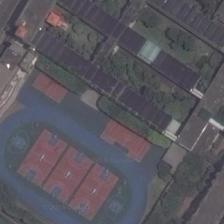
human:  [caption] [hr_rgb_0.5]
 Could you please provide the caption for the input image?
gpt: a playground with three basketball fields in it is semisurrounded by many some buildings and trees .

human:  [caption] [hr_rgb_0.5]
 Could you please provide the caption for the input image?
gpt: this site is mainly composed of three basketball courts with its blue runway while the residential area are integrated with plants .

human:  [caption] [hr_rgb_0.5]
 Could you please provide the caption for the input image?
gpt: some long buildings and green trees are around a playground with three basketball fields in it .

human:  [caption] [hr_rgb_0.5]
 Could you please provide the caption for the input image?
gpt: a blue court and nearby three grey houses .

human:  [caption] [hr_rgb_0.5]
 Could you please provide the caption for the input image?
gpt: a large playground with three basketball fields in it is surrounded by many trees and houses .